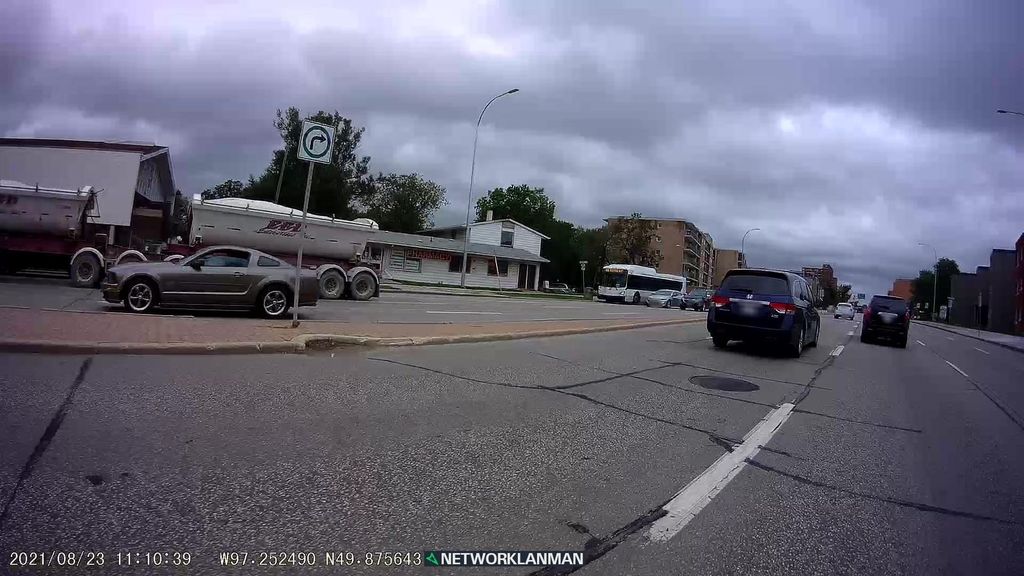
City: winnipeg